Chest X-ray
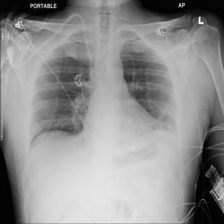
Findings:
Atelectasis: negative
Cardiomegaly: negative
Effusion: negative
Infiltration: negative
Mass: negative
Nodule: negative
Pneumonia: negative
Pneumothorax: negative
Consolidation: negative
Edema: negative
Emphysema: negative
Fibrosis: negative
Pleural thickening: negative
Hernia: negative